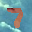
Label: 7